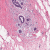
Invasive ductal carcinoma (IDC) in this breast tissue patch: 0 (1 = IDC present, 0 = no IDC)